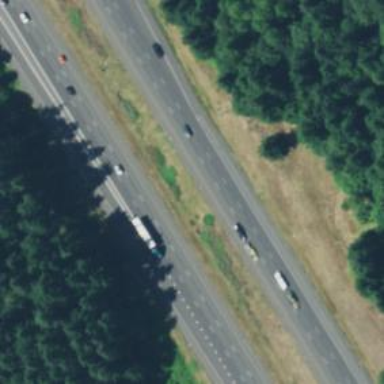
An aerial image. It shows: Motorway junction.